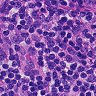
Metastatic tissue present: no